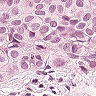
Metastatic tissue present: yes